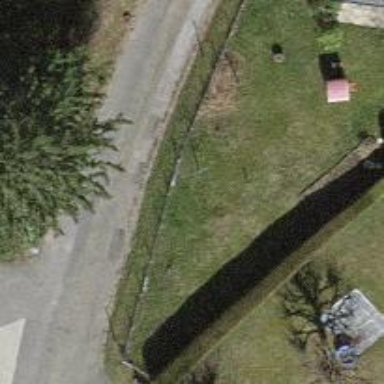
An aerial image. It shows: Fence.